Question: Down and to the point question. I am having a miserable time with some dynamically created buttons. They do not want to fire the 'Click' event I have setup for them. A paraphrase of my code is below. Could anyone provide some insight as to why my dynamic controls do not work?
'''
protected void Page_Load(object sender, EventArgs e)
{
CreateButton();
}
private void CreateButton()
{
Button btn = new Button();
btn.ID = "Button1";
btn.Click += Button1_Click;
panel1.Controls.Add(btn);
}
protected void Button1_Click(object sender, EventArgs e)
{
// Do stuff here.
// Debugger never makes it to this point.
}
'''
I have this current functionality. It needs to be able to graphically reorder, remove and add items.

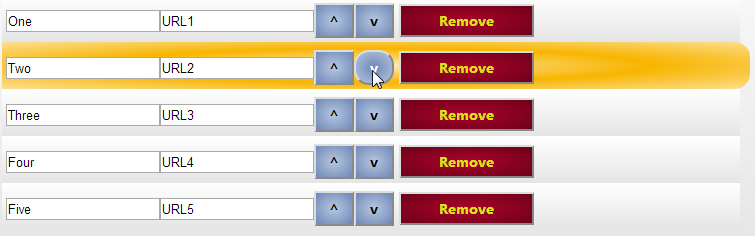
Answer: Just...don't use dynamic ASP controls. Ever. They're hard to work with, and there are superior alternatives.
If you want to create a dynamic number of controls based on some data that you have use a 'Repeater', or, if you want to create a table of data specifically, a 'DataGrid'. These have sensible behaviors and are easier to work with.
If you have content that you want to optionally render, for example a single fixed button that may or may not need to be shown, then define that control in markup and use the 'Visible' property to determine if it is actually send to the end user.
As for why it doesn't work, ASP has many steps in a page's lifecycle. One of the early steps is to initialize it's view of the page with all of the items on it. At a later point in time the post back data is inspected, any events triggered find their corresponding control in the view of the page, and then run the corresponding handlers for that event. In your case you're creating the control and adding the handlers after the request's "page view" has already been finalized. The code didn't see your button, or any handlers for it, so it didn't have any handlers to run.
This is all complicated further if the creation of your dynamic controls are dependent on information being posted back from the user (which does in fact appear to be the case here). If you create the controls early enough in the lifecycle for them to be able to fire events, then the information that you need to get from what the user has just done hasn't yet been populated into their corresponding ASP constructs. You end up being forced to construct the dynamic objects before you actually have access to the information to construct them.